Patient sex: F
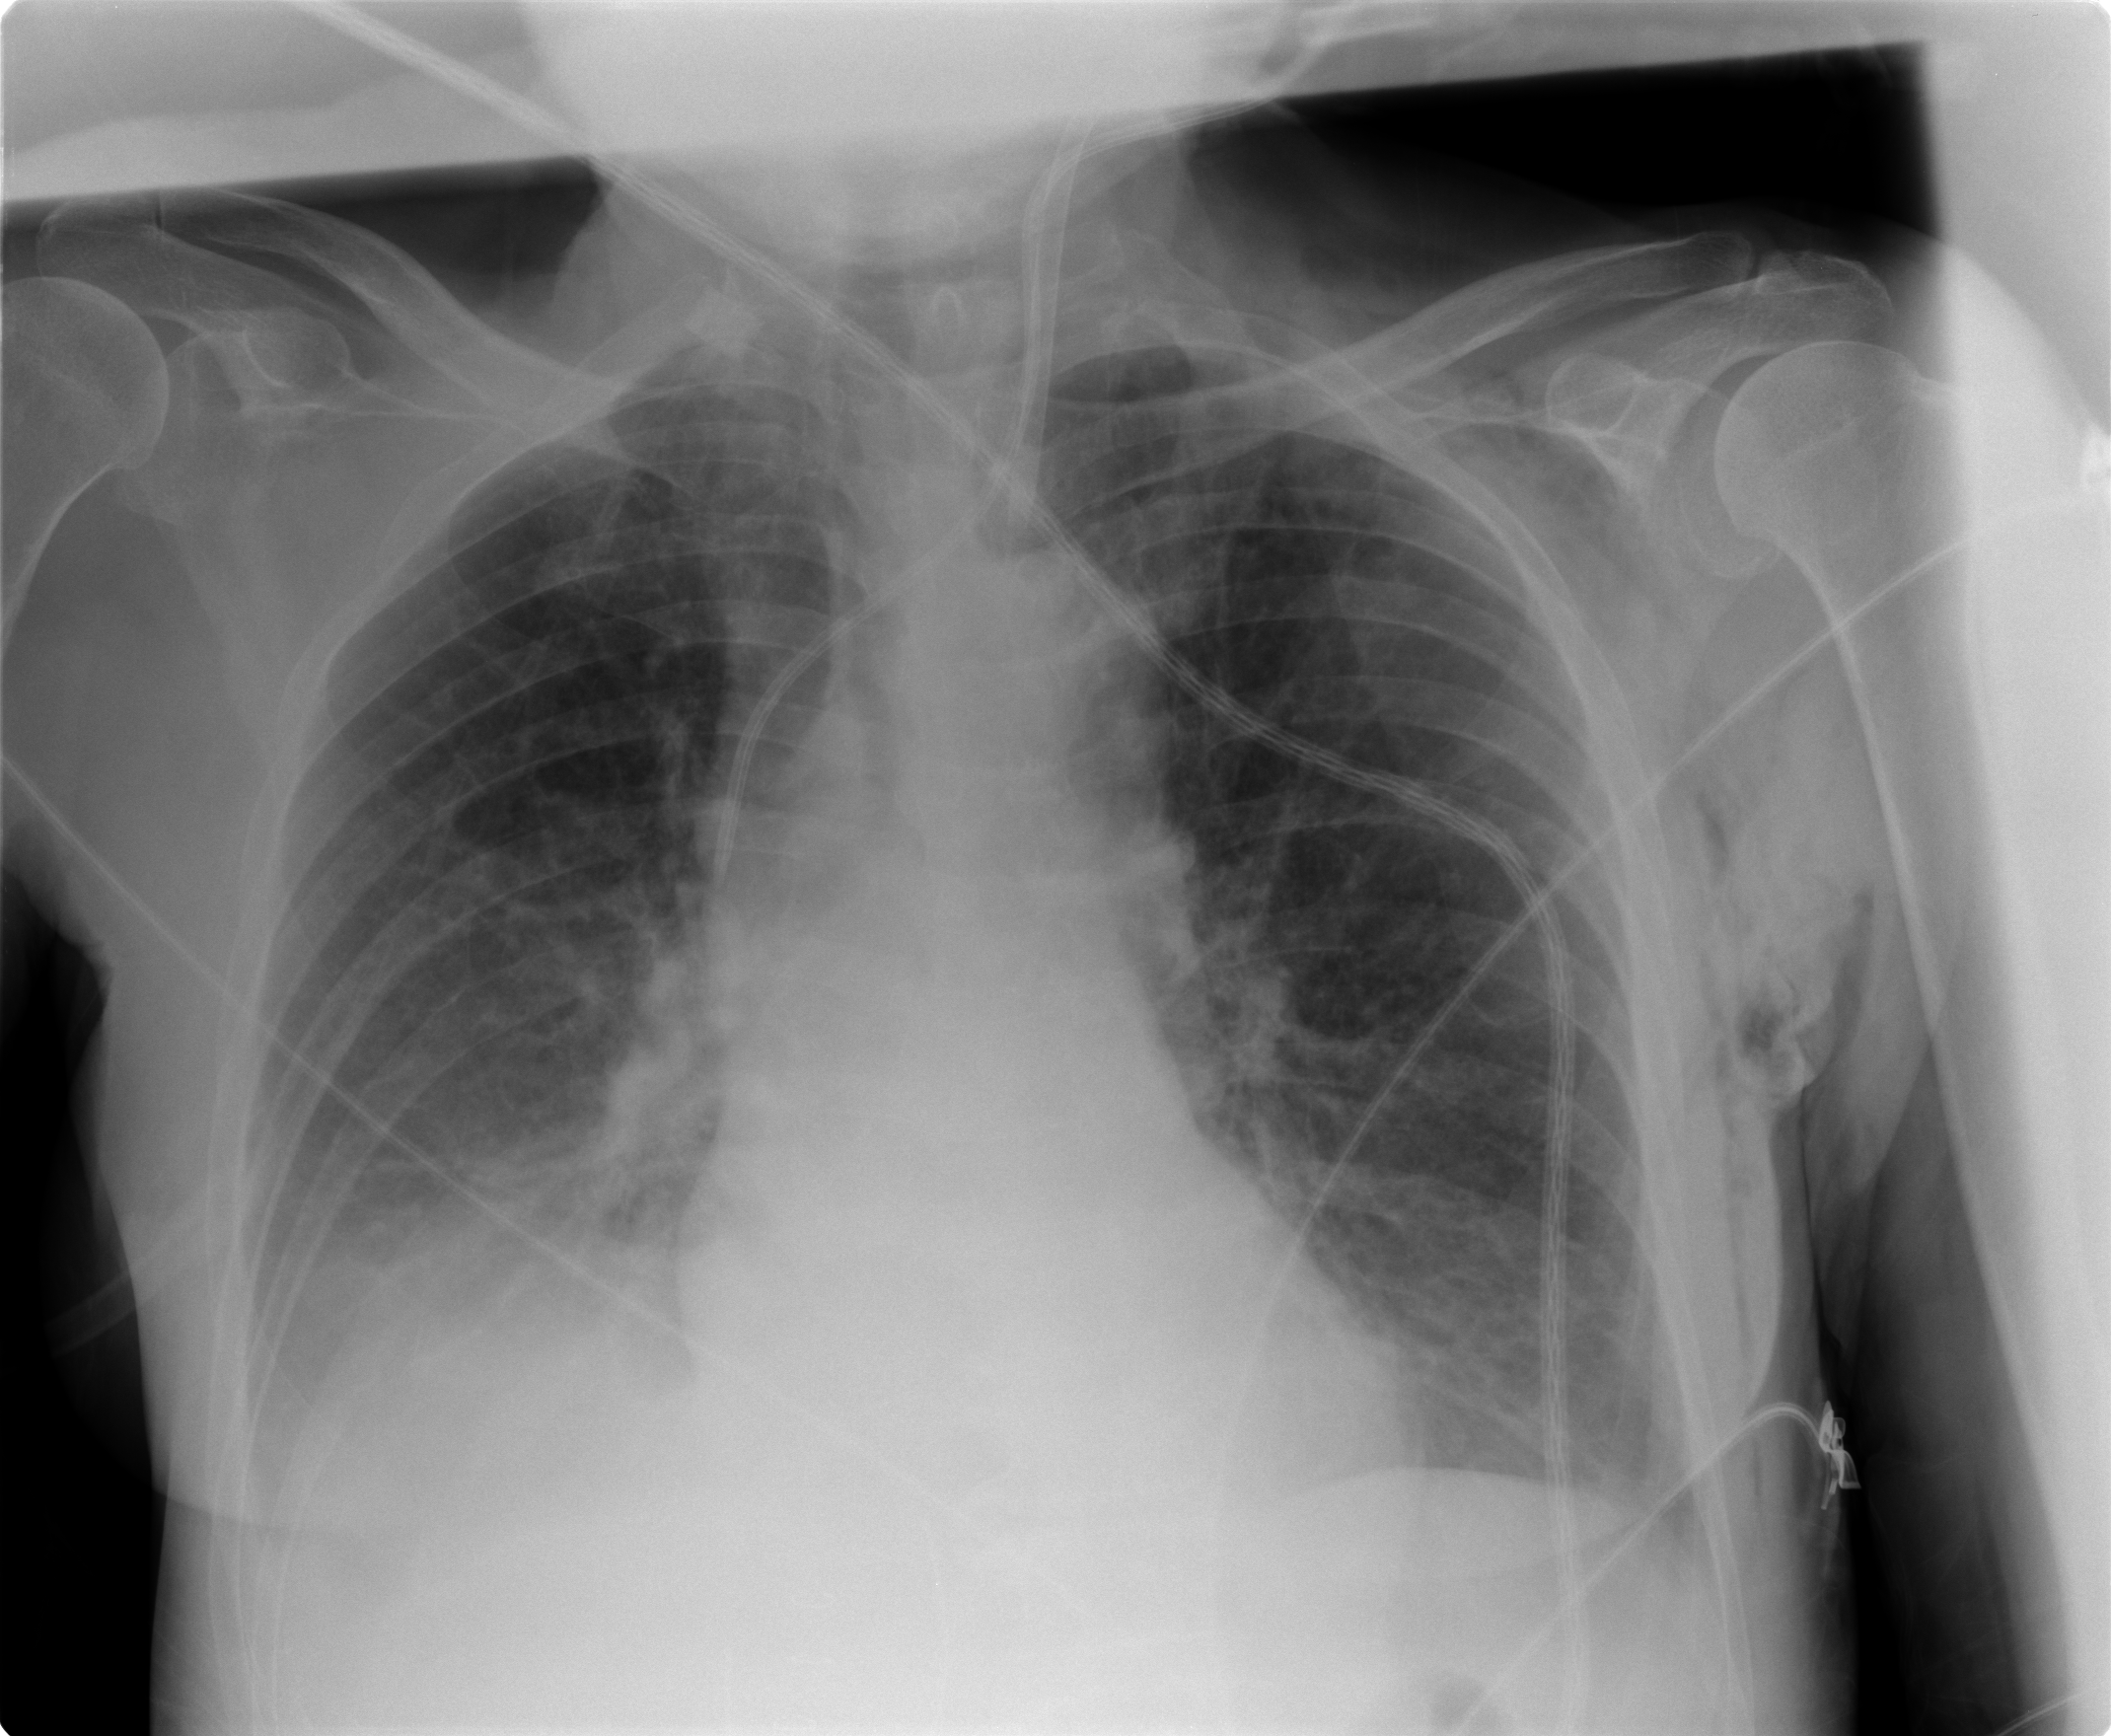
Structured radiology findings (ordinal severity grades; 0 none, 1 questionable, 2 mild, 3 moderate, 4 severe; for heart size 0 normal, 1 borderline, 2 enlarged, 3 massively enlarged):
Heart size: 0
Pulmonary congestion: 0
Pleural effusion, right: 2
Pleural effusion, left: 0
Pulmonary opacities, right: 0
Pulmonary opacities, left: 0
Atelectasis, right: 2
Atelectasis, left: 0